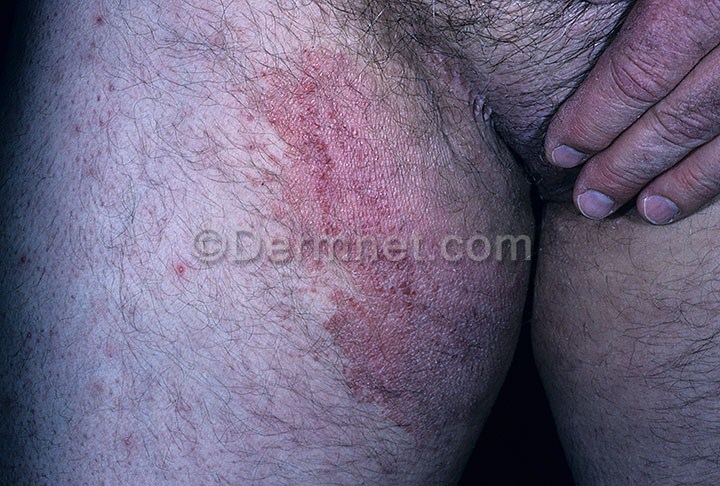
Disease: Tinea Ringworm Candidiasis and other Fungal Infections